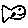
Label: fish